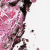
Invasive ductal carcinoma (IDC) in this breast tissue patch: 0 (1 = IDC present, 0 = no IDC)